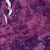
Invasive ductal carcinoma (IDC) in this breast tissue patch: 0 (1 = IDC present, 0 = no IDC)